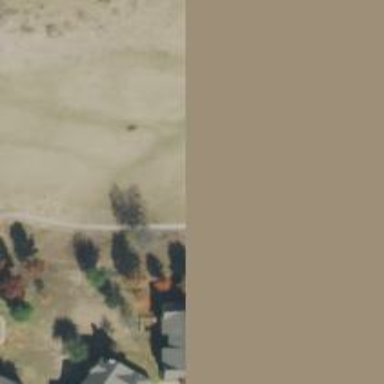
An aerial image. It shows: Path used for both walking and golf.